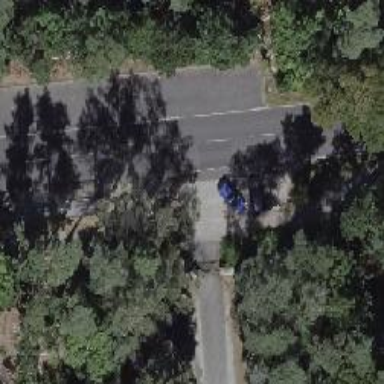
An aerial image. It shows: Driveway.